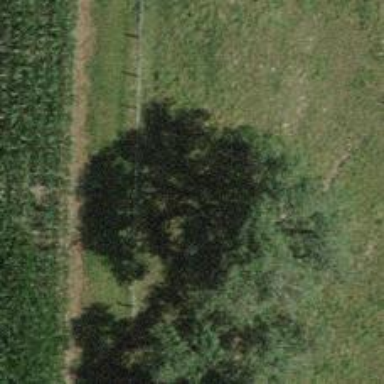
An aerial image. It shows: Single tag "natural: tree."